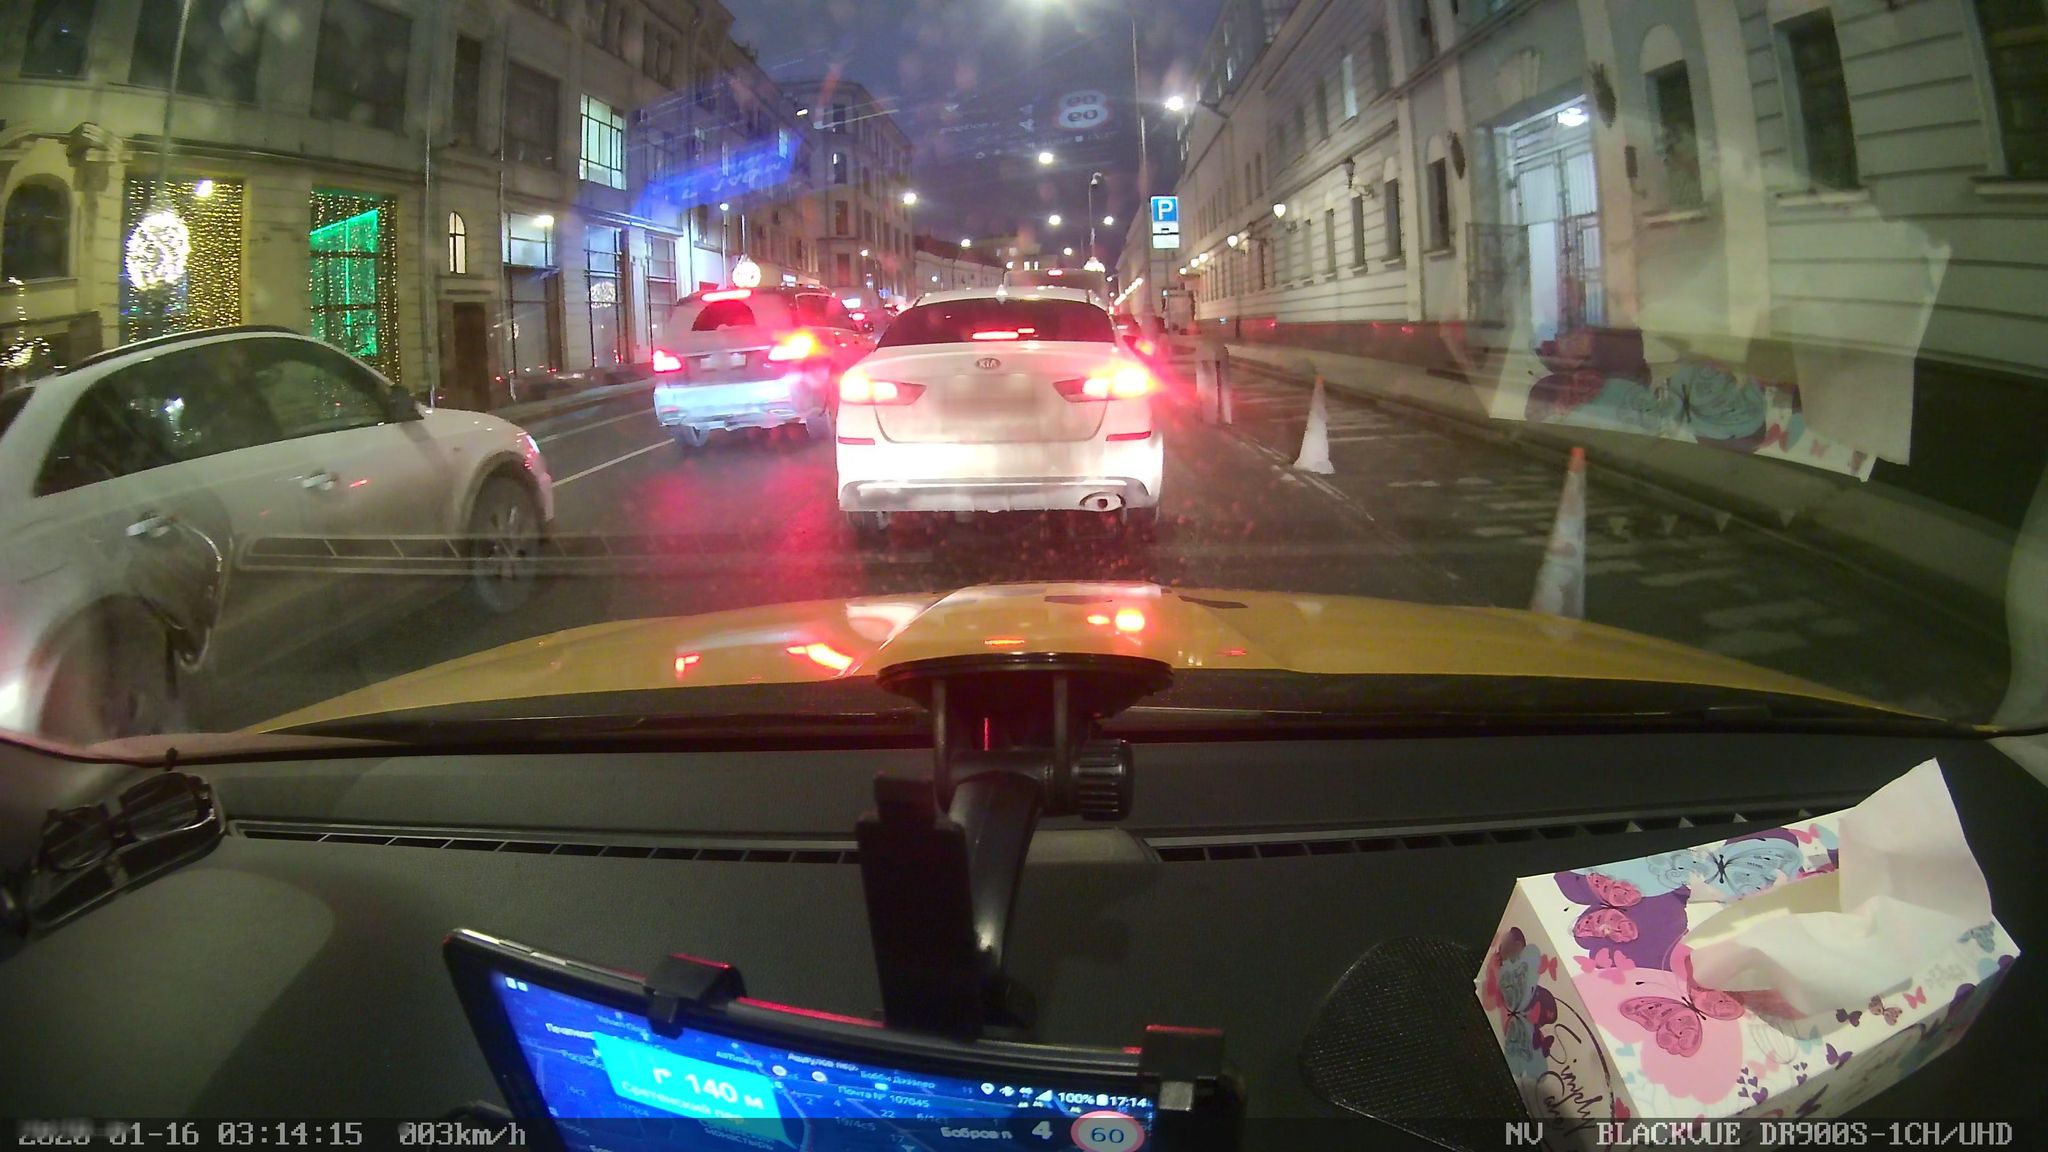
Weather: clear
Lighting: night
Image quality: slightly poor
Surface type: driving surface
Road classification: footway
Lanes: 4
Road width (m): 5
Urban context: urban centre
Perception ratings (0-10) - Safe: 6.75, Lively: 6.9, Beautiful: 3.71, Boring: 0.57, Depressing: 5.57, Wealthy: 1.45